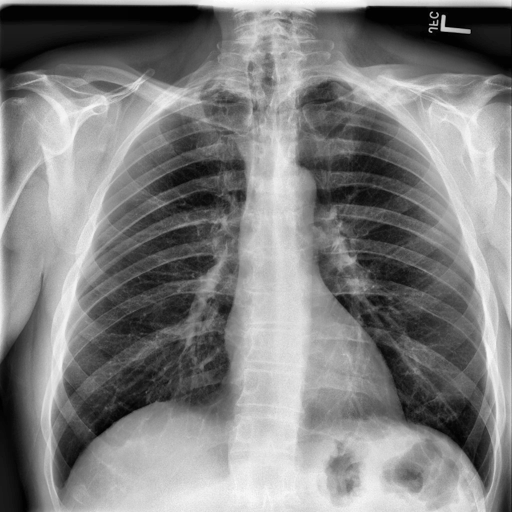
Finding: NORMAL